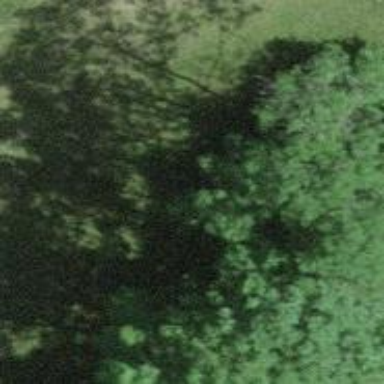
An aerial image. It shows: Single tag "natural: tree."